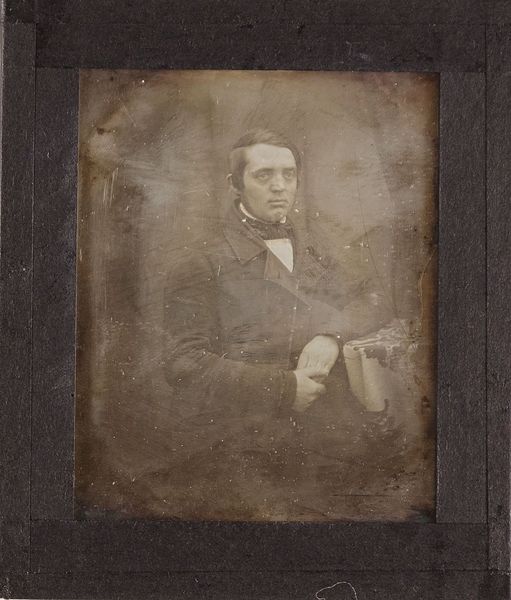
Titel: Unbekannter Mann
Künstler: Johann Anton Völlner
Standort: Hamburg
Institution: Museum für Kunst und Gewerbe Hamburg
Schlagwörter: mann, portrait, figur, foto, fotografie, photographie, photo, lichtbild, daguerreotypie, bildwerke, angewandte und bildende kunst, hessische systematik, porträt, porträtfotografie, porträtphotographie, hüftbild